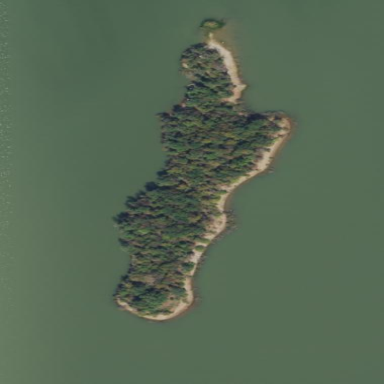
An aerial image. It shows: Image showing island.